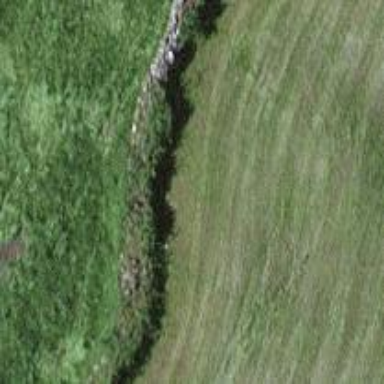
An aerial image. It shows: Wall made of dry stone.